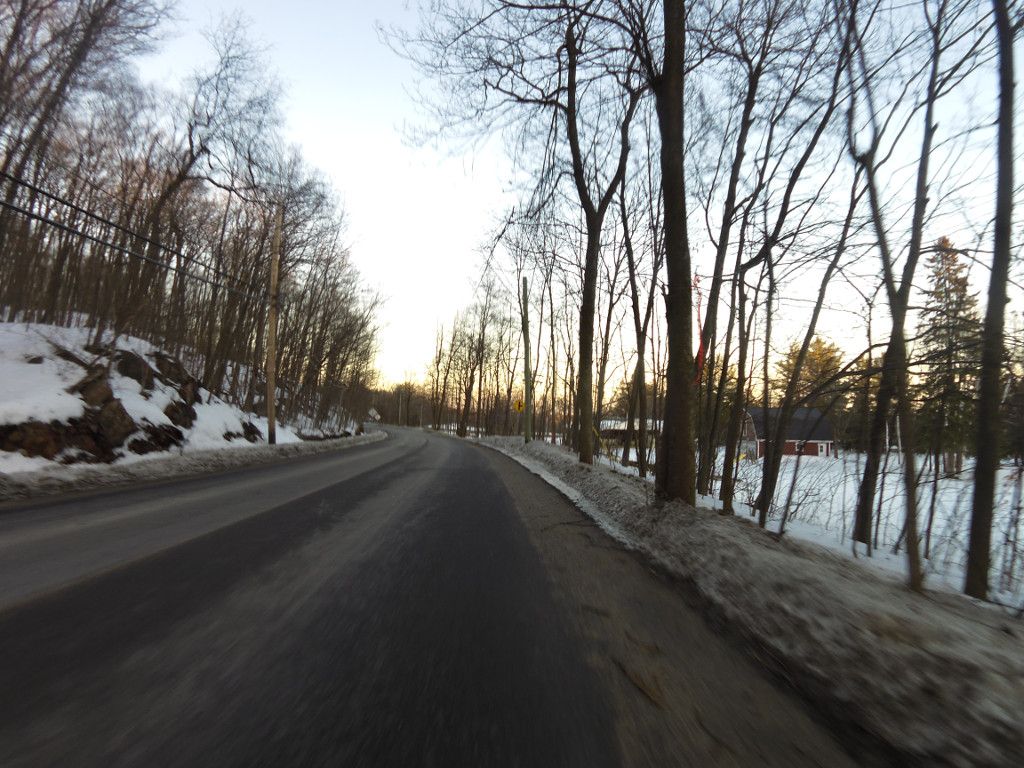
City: ottawa-gatineau